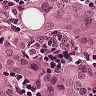
Metastatic tissue present: yes